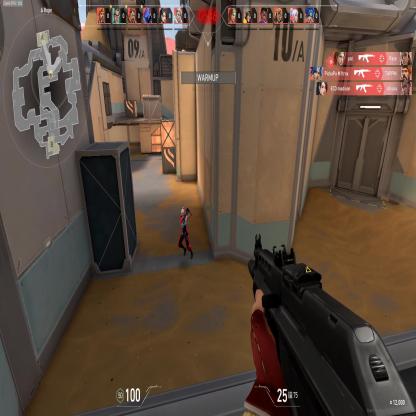
Label: enemy